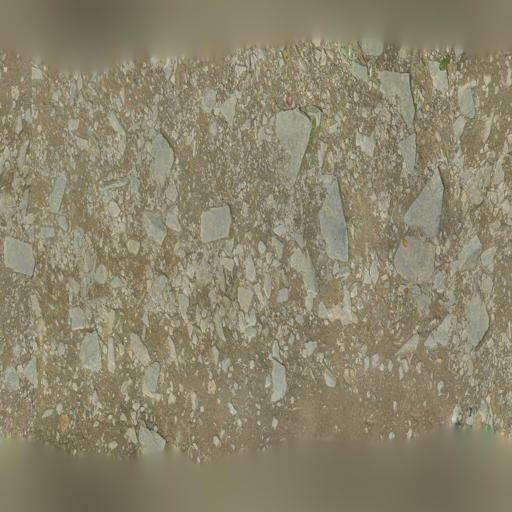
Tags: path pathway rock rocks rocky way